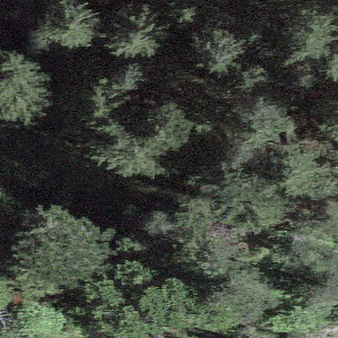
Label: other